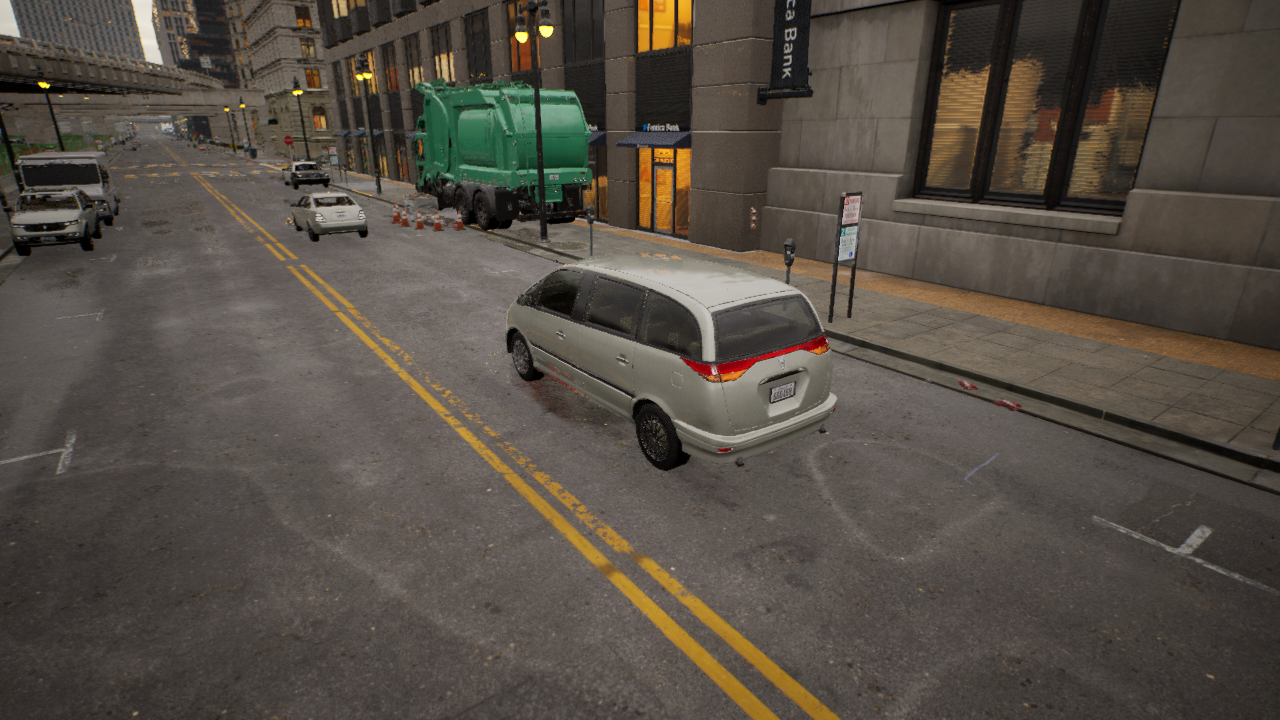
Venue: downtown
Lighting: golden hour
Vehicle rig: minivan